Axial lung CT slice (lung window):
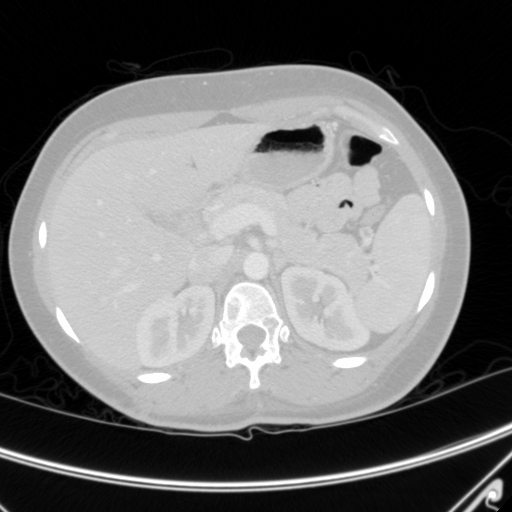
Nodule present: no